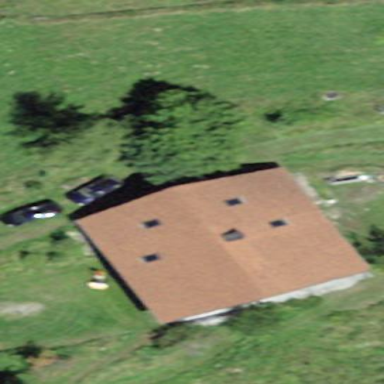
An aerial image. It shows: Building with gabled roof oriented across.